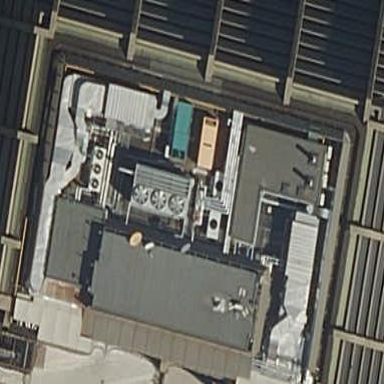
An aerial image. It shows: Part of building.